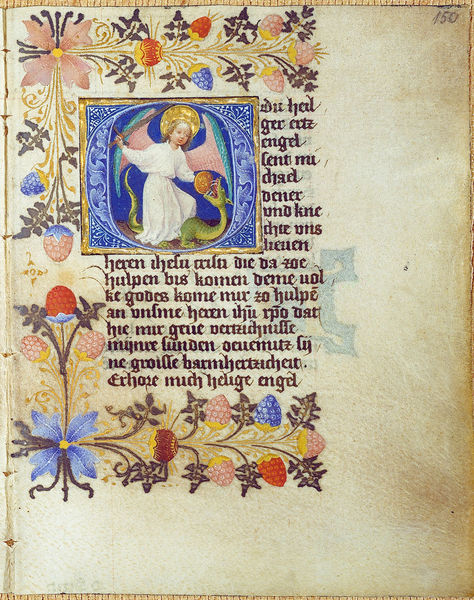
Titel: Lochner-Gebetsbuch
Künstler: Stefan Lochner
Institution: Darmstadt, Universitäts- und Landesbibliothek
Schlagwörter: blau, blätter, flügel, gelb, grün, blumen, zeichnung, blüten, rot, ornament, bibel, rahmen, gold, engel, frucht, früchte, schrift, floral, verzierung, deutsch, schild, buch, vergoldet, illustration, schwert, text, initiale, schlange, buchseite, heiligenschein, zähne, gotisch, miniatur, erzengel, fraktur, bissig, verzierungen, drache, drachentöter, georg, michael, latein, buchmalerei, lindwurm, verzweigt, himbeere, himbeeren, gewürm, iniziale, falschfarben, o, beisst